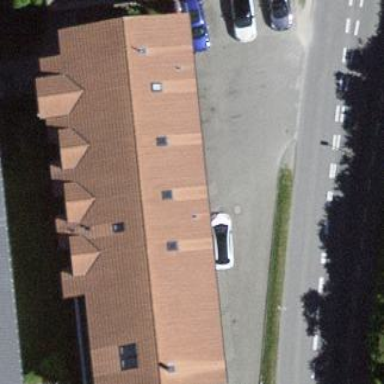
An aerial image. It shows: Residential building with car shop.